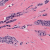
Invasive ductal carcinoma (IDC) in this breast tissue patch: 1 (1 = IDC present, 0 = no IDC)